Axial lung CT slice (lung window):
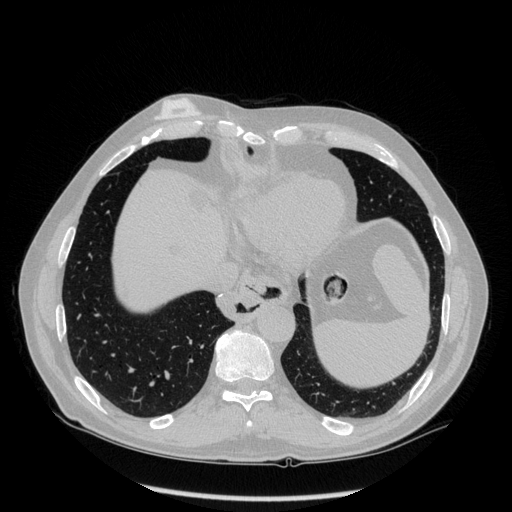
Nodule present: no